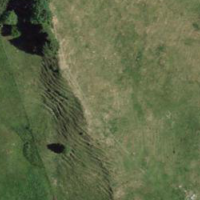
EUNIS habitat code: 24
Species observed at this site:
Plantago media